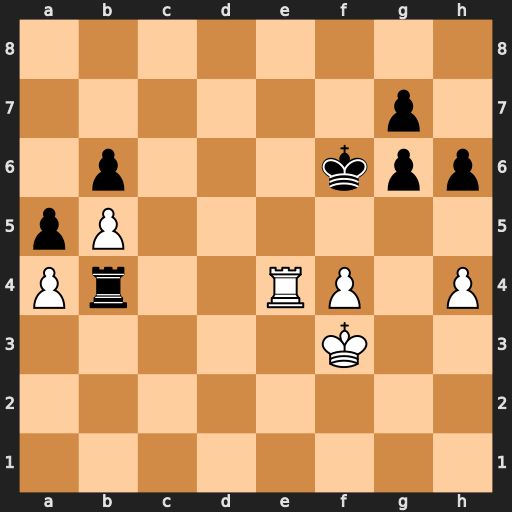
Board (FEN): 8/6p1/1p3kpp/pP6/Pr2RP1P/5K2/8/8
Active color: w
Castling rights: -
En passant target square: -
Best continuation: Rxb4 axb4 Ke4 b3 Kd3 Ke6 Kc3 b2 Kxb2